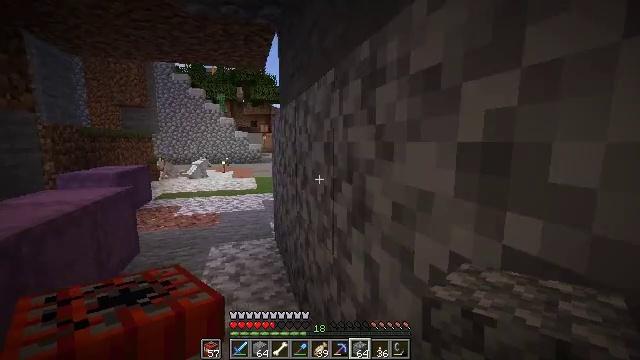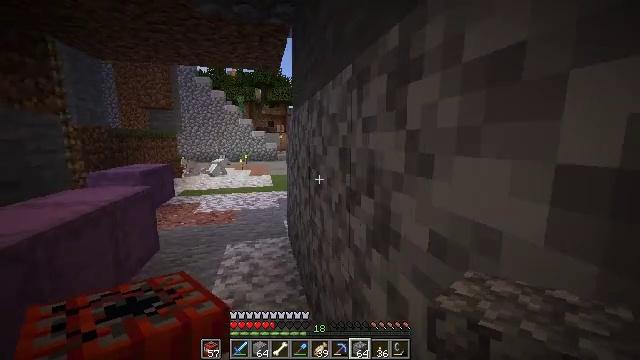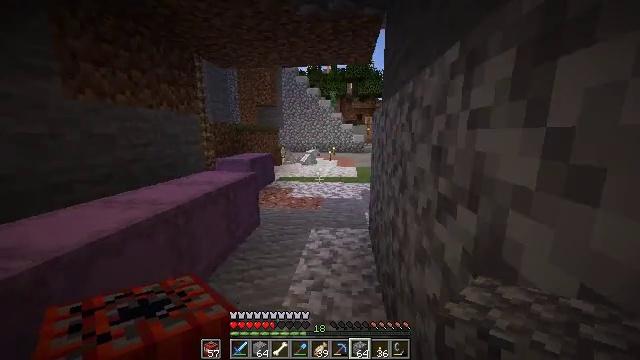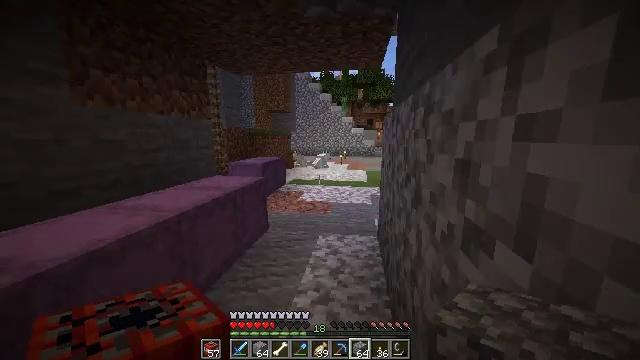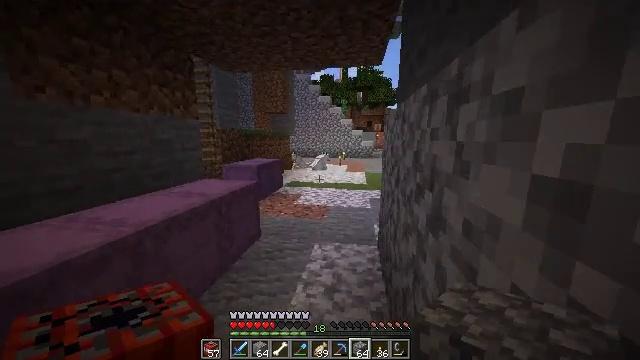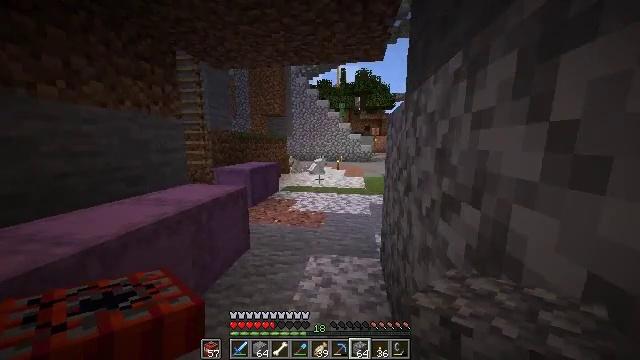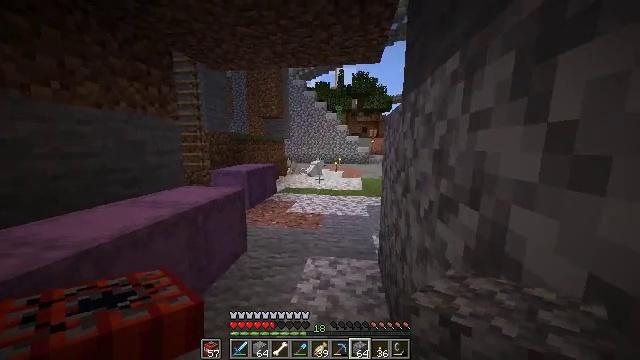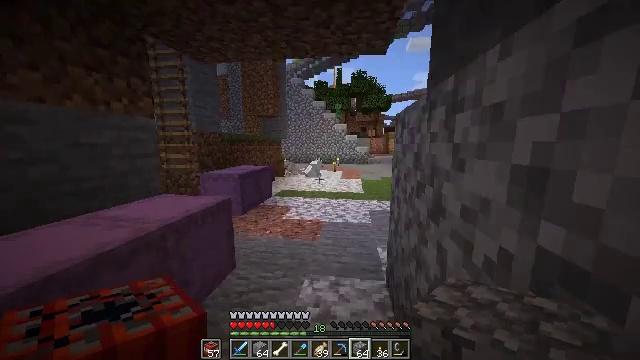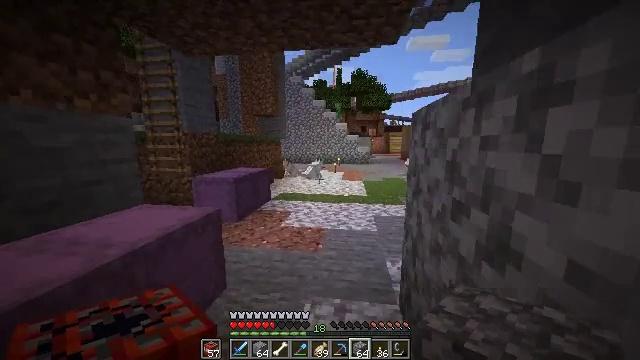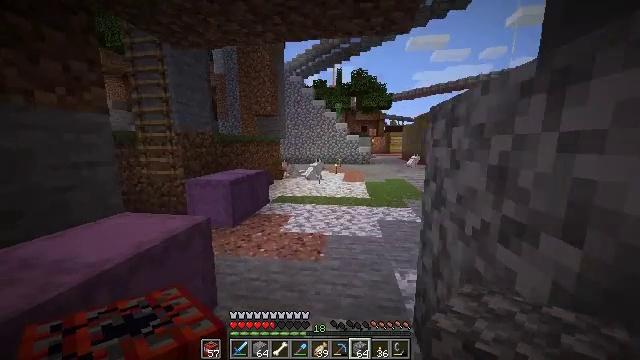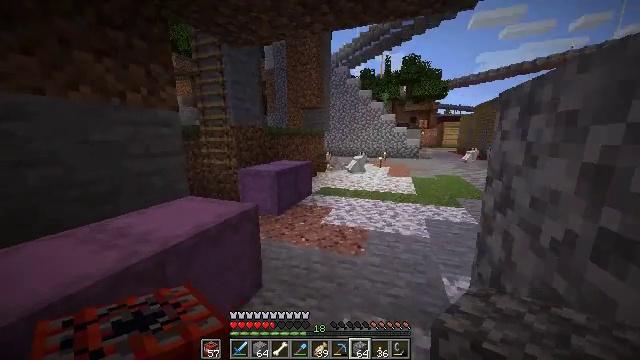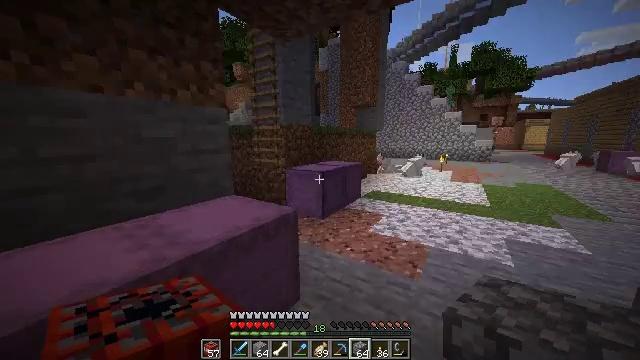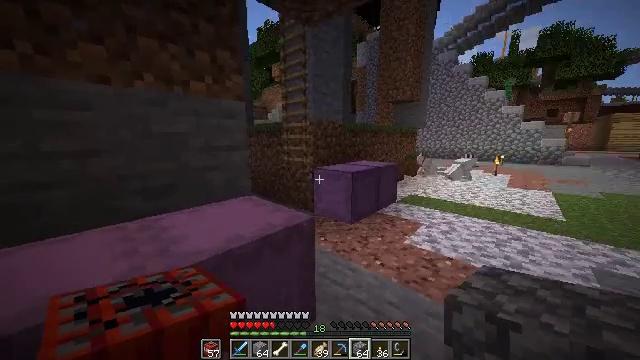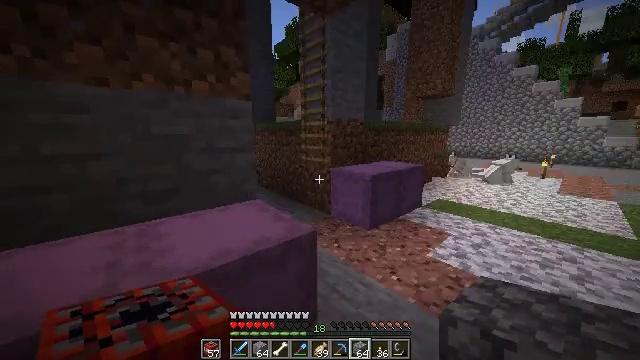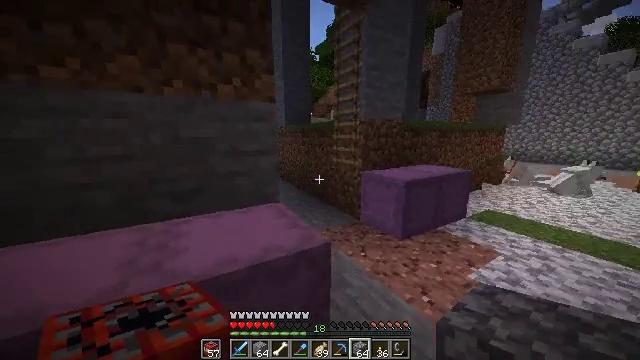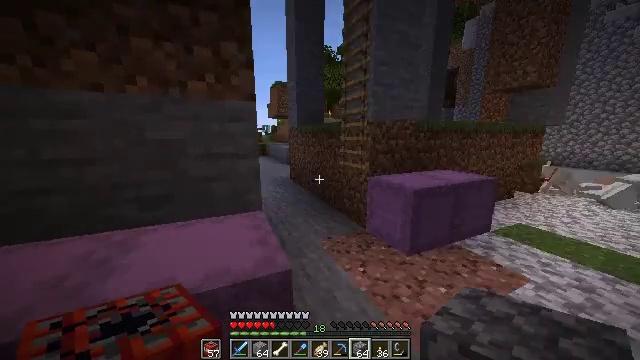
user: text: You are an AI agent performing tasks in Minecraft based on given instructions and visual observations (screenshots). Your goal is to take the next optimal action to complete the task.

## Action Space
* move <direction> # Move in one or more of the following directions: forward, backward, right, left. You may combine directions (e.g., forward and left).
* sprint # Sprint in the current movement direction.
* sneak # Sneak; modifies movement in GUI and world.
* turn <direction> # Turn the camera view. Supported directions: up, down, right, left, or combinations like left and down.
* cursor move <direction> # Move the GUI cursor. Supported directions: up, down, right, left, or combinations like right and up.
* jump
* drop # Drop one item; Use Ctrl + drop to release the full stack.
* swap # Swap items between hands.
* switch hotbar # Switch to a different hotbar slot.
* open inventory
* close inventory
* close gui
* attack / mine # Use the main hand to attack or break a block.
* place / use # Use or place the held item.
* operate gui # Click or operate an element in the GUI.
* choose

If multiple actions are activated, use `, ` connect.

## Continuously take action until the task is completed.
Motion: motion action
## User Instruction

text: Remove a golden chestplate from the inventory.
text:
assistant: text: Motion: move forward, turn left
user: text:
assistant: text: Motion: move forward, turn left and down
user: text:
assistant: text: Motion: move forward, turn left
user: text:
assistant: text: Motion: move forward
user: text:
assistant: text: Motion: move forward
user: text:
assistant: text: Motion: move forward
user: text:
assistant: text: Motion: move forward
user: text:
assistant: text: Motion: move forward
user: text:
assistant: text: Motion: move forward
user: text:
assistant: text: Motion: move forward, turn left and down
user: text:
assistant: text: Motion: move forward, turn left
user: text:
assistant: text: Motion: move forward and move right, turn left
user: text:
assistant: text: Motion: move forward and move right, turn left
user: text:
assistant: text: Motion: move forward and move right, turn left
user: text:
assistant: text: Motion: move forward and move right, turn left
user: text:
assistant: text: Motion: move forward and move right, turn left
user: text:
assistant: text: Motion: move forward and move right, turn left
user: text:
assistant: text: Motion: move forward, turn left
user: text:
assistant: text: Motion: move forward, turn left
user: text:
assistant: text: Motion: move forward
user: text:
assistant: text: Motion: move forward
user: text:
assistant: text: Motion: move forward
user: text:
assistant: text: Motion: move forward
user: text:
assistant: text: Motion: move forward
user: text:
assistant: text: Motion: move forward, turn up
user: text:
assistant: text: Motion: move forward, turn up
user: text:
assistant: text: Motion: move forward
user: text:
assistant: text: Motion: move forward
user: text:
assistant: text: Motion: move forward
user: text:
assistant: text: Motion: open inventory